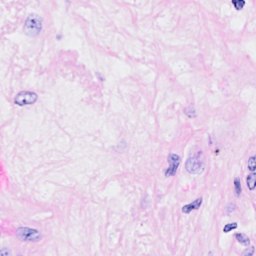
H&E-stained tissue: Breast